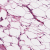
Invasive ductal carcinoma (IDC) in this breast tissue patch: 0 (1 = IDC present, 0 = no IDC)